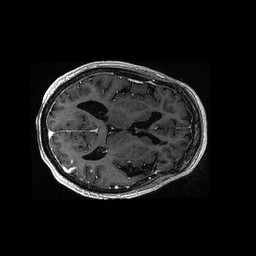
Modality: T1w
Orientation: axial
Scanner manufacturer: ge
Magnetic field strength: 1.5 T
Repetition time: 0.00846 s
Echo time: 0.003156 s